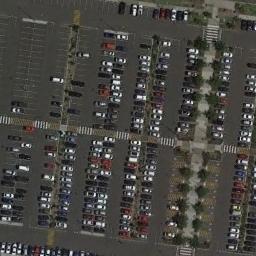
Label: parking_lot